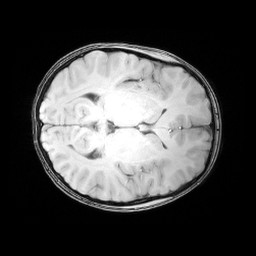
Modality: MP2RAGE
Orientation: axial
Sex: male
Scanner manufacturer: siemens
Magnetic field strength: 3 T
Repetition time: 5 s
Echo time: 0.00368 s